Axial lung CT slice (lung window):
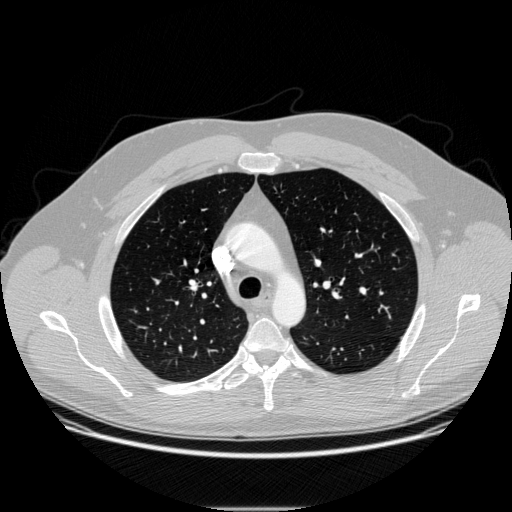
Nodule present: no